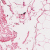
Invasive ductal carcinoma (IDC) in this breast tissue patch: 0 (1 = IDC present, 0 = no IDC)